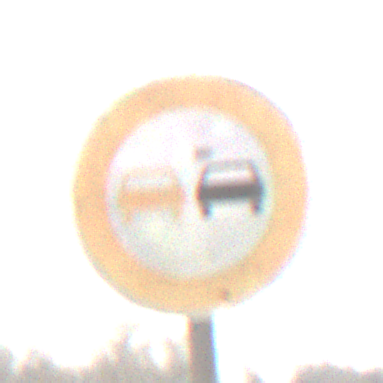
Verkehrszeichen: Ueberholverbot
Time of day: MorningAfternoon
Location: Outdoor (Nature)
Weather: PartlyCloudy
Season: Winter
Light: Natural